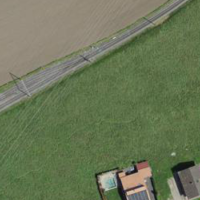
EUNIS habitat code: 52
Species observed at this site:
Bufo bufo